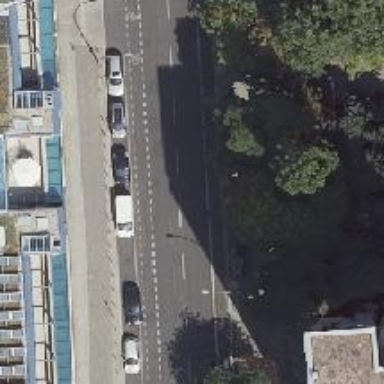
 there is parallel parking available in the lane."